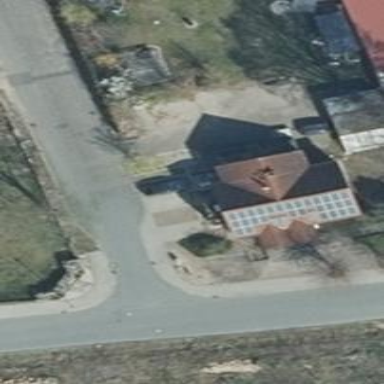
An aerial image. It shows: Simple and straightforward house.